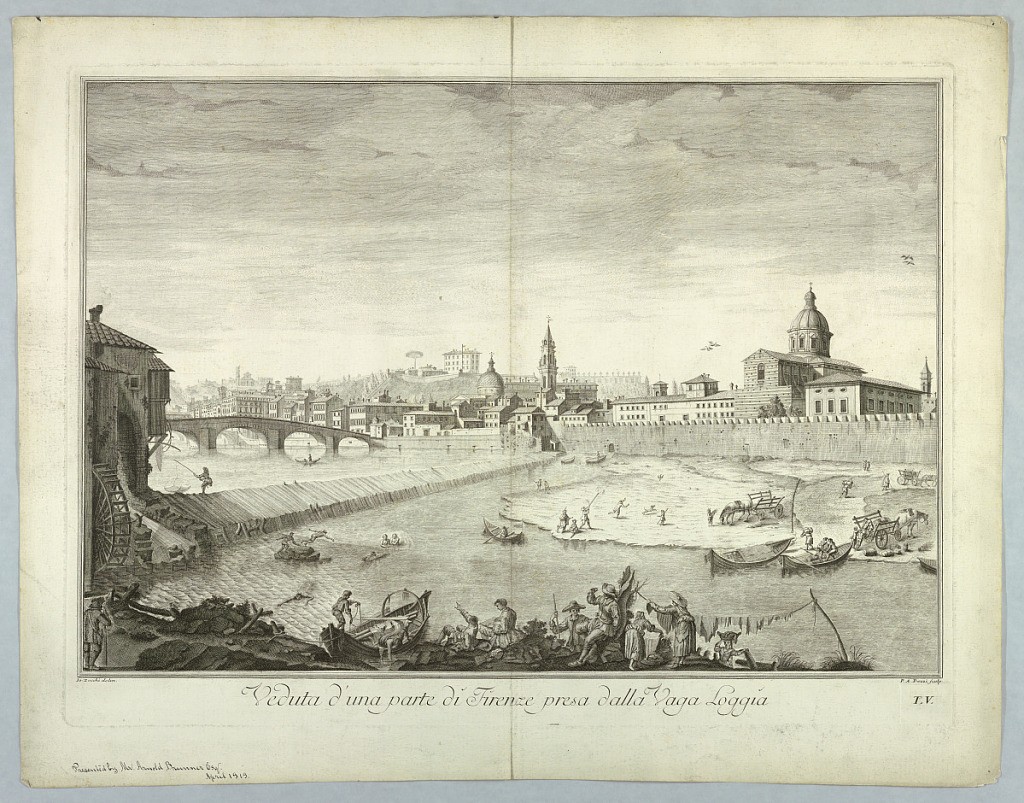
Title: View of S. Ferdinando in Castello and the Quarter Around and Beyond S. Spirito, Plate 5 from "Scelta di XXIV Vedute delle principali contrade, piazze, chiese, e palazzi della Città di Firenze"
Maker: Antonio Pazzi, Italian, 1706 - after 1768
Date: ca. 1743
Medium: Etching on paper
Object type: Print
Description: Bottom margin: "Io. Zocchi delin." "Veduta d'una parte di Firenze presa dalla Vaga Loggia." "P. A. Pazzi sculp."; "printed with a separate plate: "T.V."